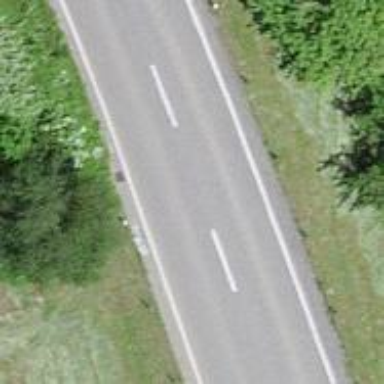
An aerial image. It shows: Tertiary road with asphalt surface.